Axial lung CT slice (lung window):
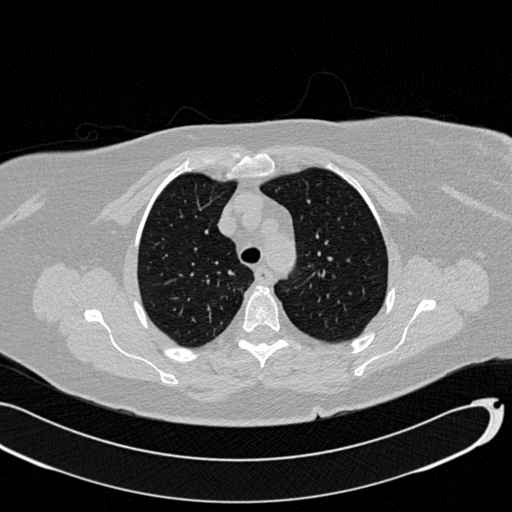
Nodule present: no